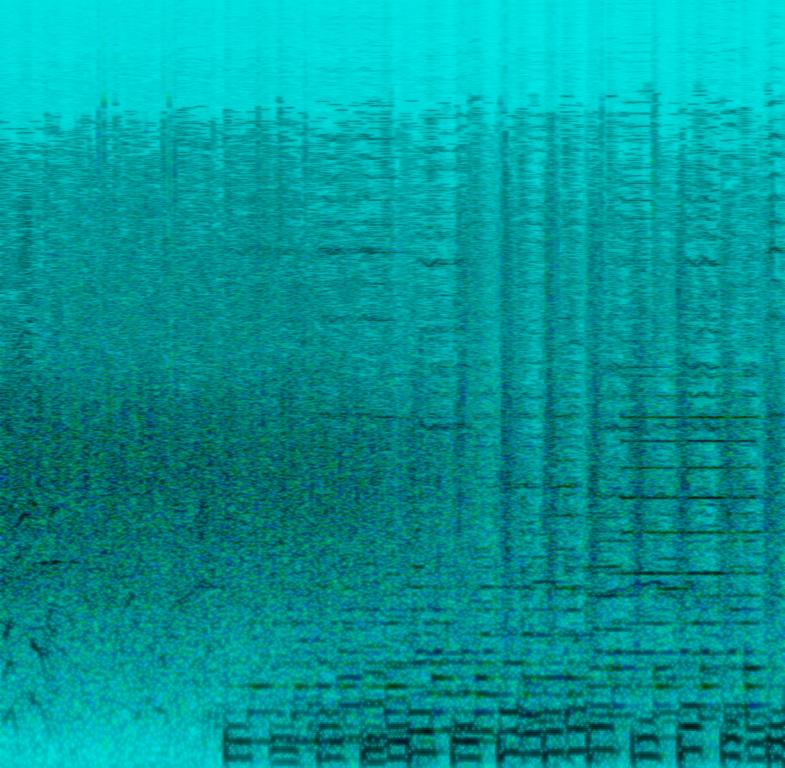
A young female vocalist sings this upbeat country song. The tempo is fast with keyboard harmony,enthusiastic drumming , rhythmic accompaniment of acoustic guitar, mandolin, fiddle, resonator, auto harp and dobro and tambourine beats. The song is fresh, youthful, energetic, vivacious, catchy, upbeat, simple and peppy. This song is Country Pop.